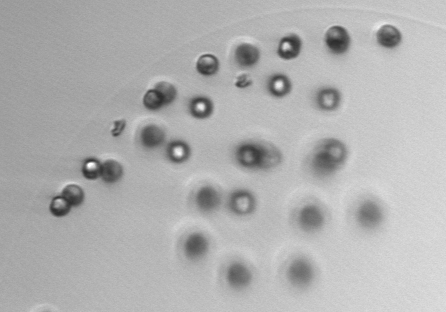
Label: Phaeocystis